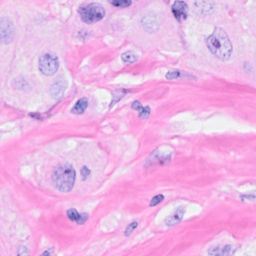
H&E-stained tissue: Breast